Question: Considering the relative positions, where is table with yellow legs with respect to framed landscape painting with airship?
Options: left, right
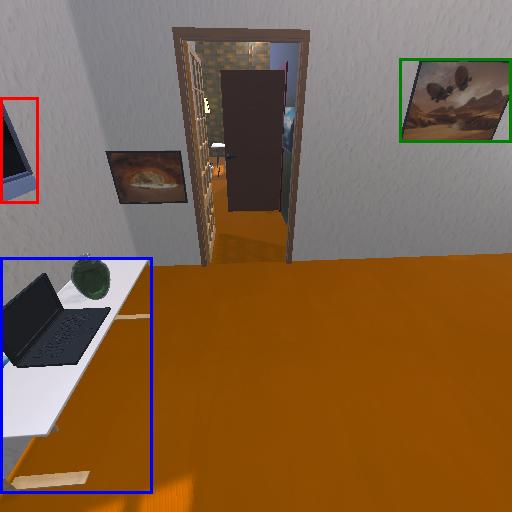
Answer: left